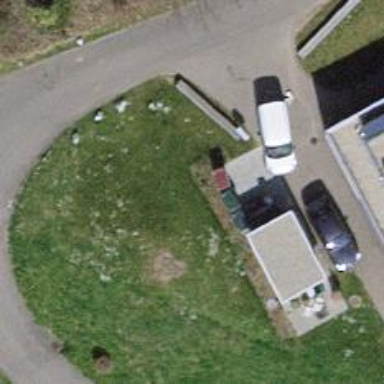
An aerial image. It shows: Bicycle parking area.